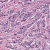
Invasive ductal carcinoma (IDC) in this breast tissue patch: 1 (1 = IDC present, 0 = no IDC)